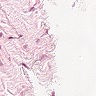
Metastatic tissue present: no